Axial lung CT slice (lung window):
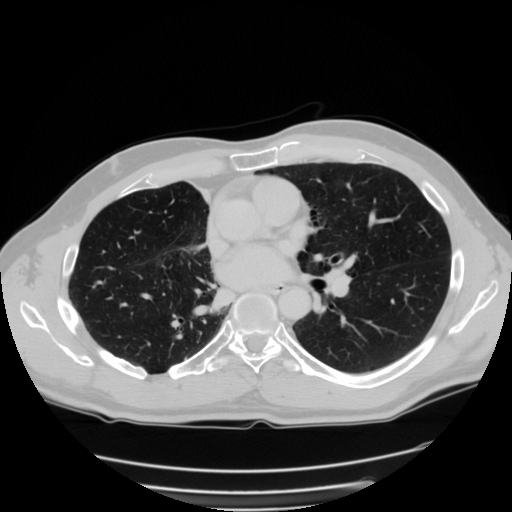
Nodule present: no